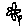
Label: flower